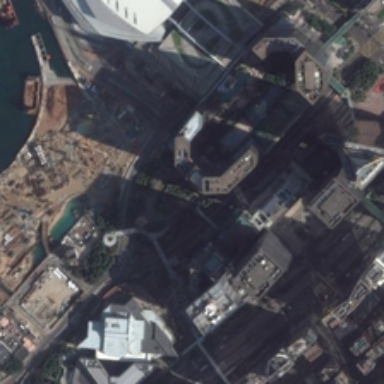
Many buildings are near water in a commercial area .